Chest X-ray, AP view. Patient: 43 years old, sex F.
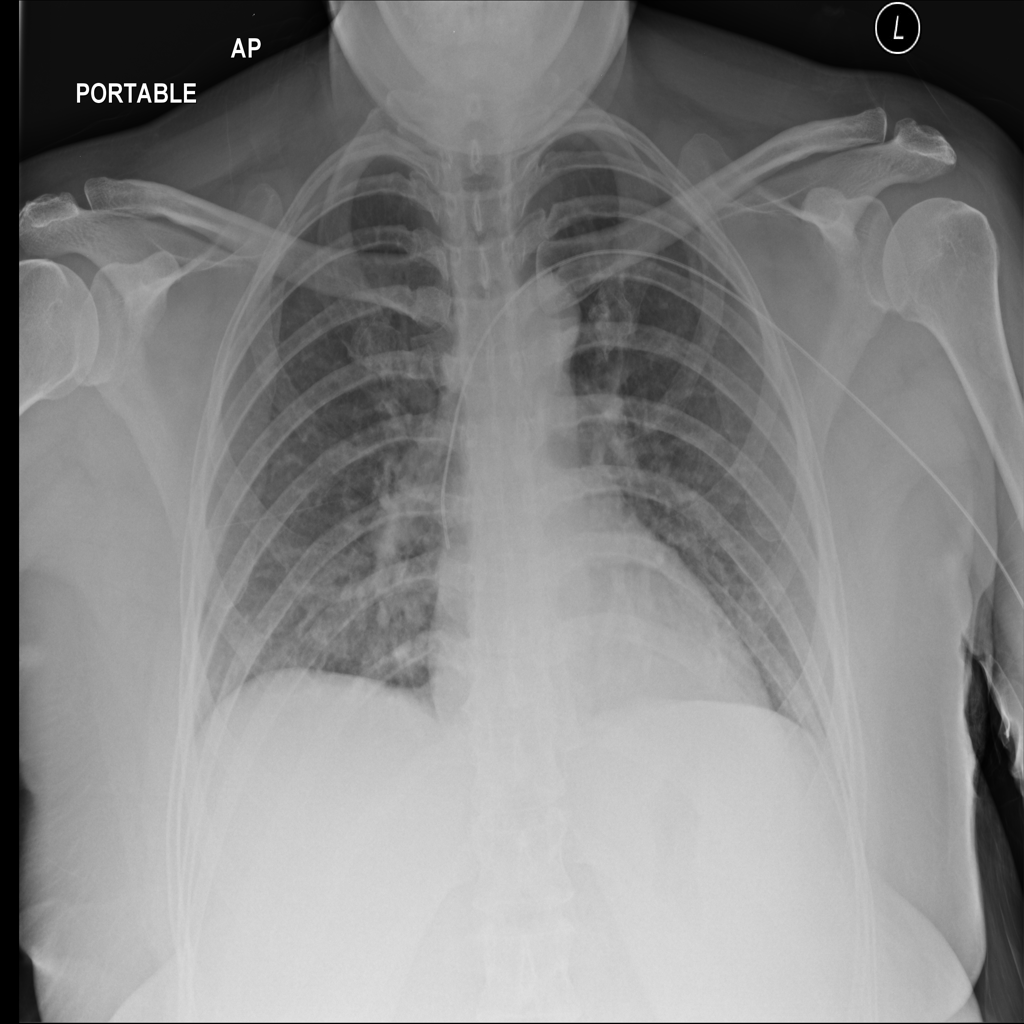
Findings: No Finding